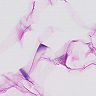
Metastatic tissue present: no